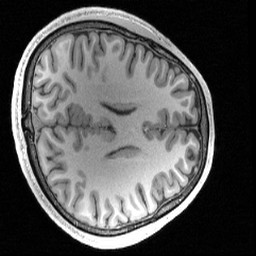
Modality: T1w
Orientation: axial
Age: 19
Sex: male
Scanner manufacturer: siemens
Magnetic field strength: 3 T
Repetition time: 2.4 s
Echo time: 0.00224 s